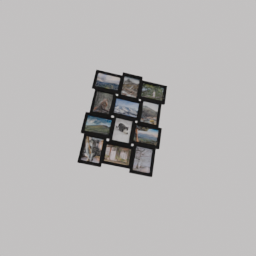
Label: decoration